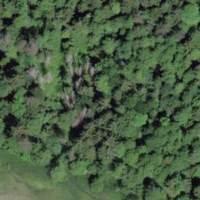
EUNIS habitat code: 44
Species observed at this site:
Certhia brachydactyla
Corvus corone
Turdus philomelos
Lophophanes cristatus
Dendrocopos major
Fringilla coelebs
Turdus viscivorus
Aegithalos caudatus
Columba palumbus
Turdus merula
Poecile palustris
Parus major
Erithacus rubecula
Regulus regulus
Sitta europaea
Garrulus glandarius
Coccothraustes coccothraustes